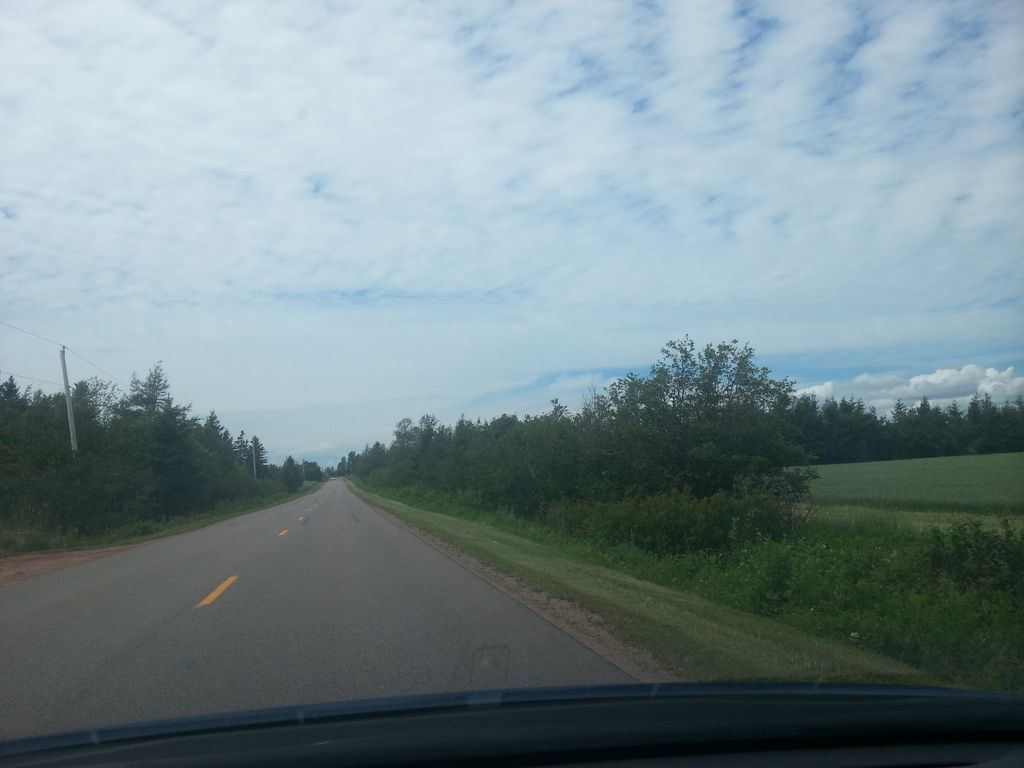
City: charlottetown